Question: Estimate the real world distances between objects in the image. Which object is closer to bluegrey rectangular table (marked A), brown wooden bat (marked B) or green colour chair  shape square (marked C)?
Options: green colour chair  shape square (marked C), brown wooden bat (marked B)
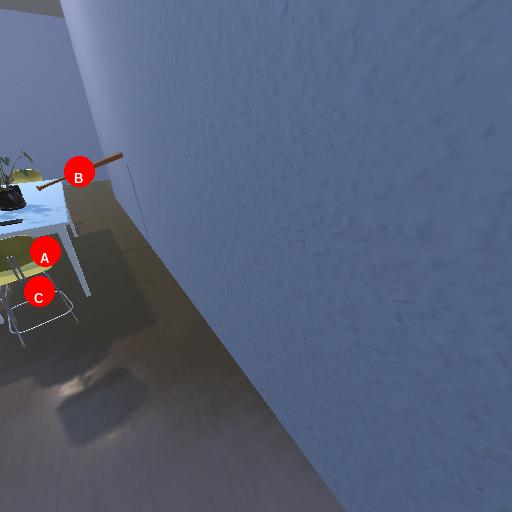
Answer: green colour chair  shape square (marked C)